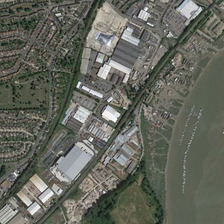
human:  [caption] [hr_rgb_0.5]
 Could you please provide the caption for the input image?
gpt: many house plants and a river .

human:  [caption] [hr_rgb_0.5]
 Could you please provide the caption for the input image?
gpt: the tree is green river is green .

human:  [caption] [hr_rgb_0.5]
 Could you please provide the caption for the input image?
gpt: a lot of industrial zones along the lake .

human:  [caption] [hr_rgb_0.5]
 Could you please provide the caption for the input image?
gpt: the houses in the industrial area are blue and yellow .

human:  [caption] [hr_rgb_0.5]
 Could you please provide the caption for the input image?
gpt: a lot of industrial zones along the lake .